Question: I'm making an iPhone app that primarily focuses on loading webpages in UIWebviews. To show the user that the web page is currently loading, I'd like the screen to display a loading animation while the page loads, similar to the eBay app:

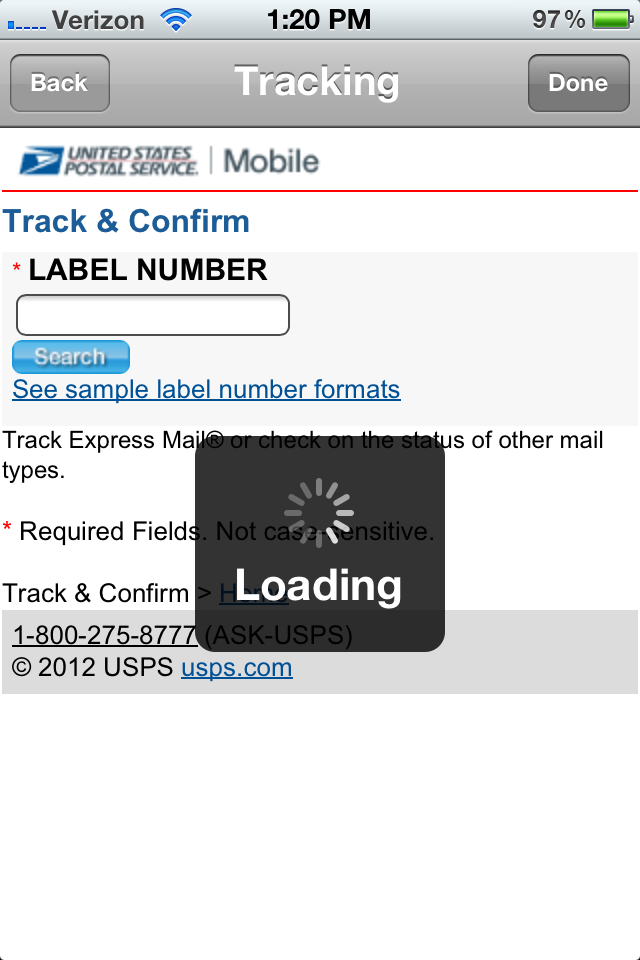
Answer: You can use <URL>, a open source component which will do a lot of the work for you.
You'll need to create a delegate of the UIWebView and respond to the didStartLoading and didFinishLoading messages (that's when you'll show an hide the progress view).